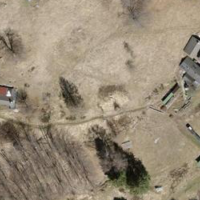
EUNIS habitat code: 41
Species observed at this site:
Erebia medusa
Vanessa cardui
Lilium bulbiferum